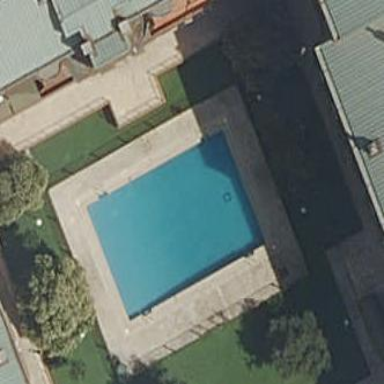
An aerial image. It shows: Swimming pool located in leisure land.